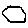
Label: hexagon